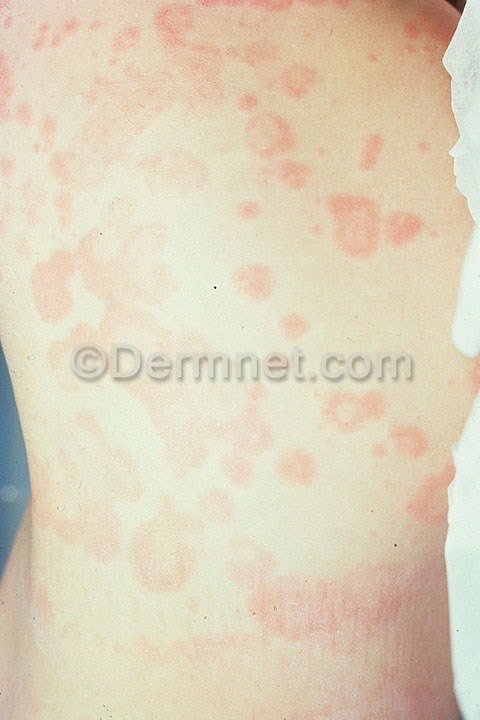
Disease: Urticaria Hives